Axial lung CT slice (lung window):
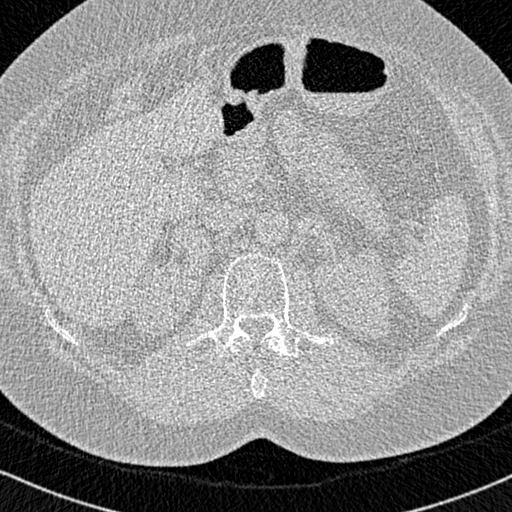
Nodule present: no